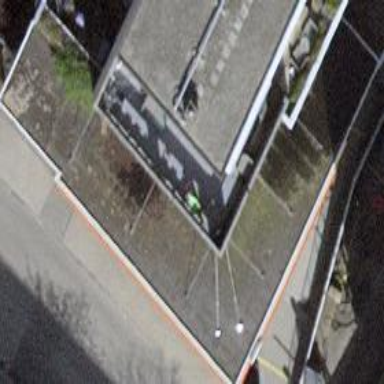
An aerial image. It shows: View of roof of building.